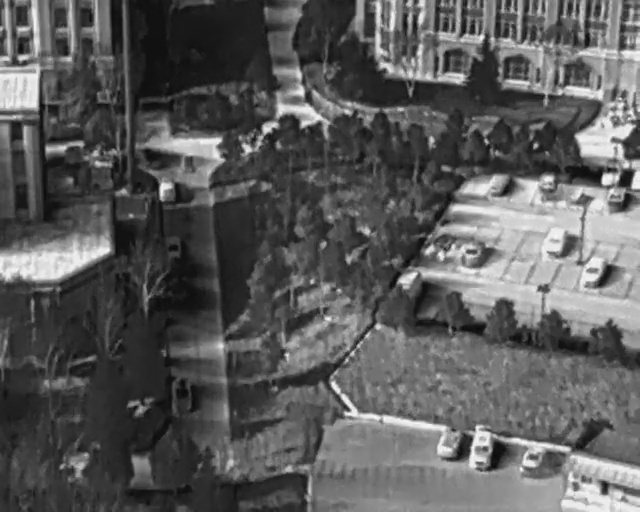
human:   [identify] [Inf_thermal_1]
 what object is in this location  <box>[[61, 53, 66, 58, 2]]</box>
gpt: <ref>1 small othervehicle at the center</ref>

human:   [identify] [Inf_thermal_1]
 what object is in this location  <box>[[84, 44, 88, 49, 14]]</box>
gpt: <ref>1 medium car at the right</ref>

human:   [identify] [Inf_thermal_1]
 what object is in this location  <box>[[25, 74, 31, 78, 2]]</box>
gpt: <ref>1 medium car at the bottom left</ref>